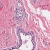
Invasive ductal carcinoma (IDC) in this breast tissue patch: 0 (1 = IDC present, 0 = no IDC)